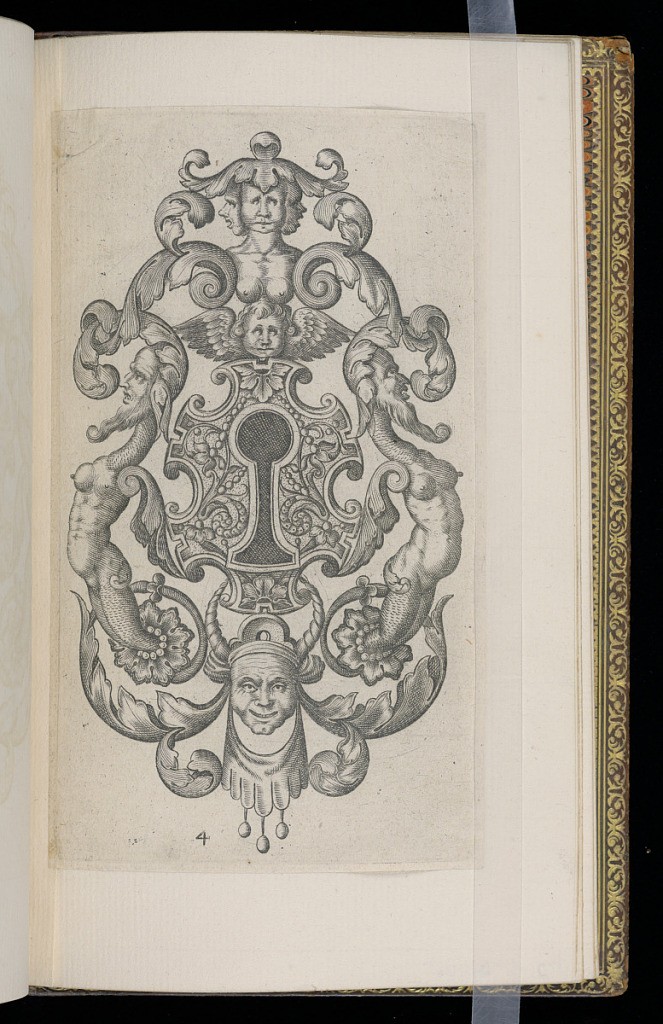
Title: Design for a Keyhole Escutcheon
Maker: Antoine Jacquard, French, active ca. 1616 – d. 1652
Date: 1615
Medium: Engraving on paper
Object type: Print
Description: Design for a keyhole escutcheon featuring grotesque motifs including hybrid torsos, part-male, part-female, part-fish, and part-foliage, with surrounding scrolling leaves, and mascarons (masks). The plate is numbered.